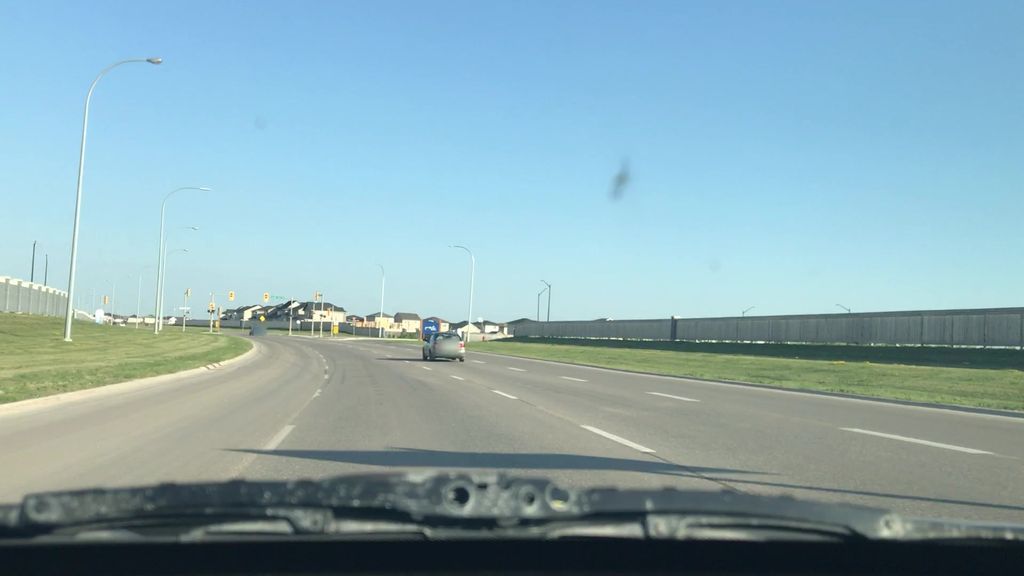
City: winnipeg